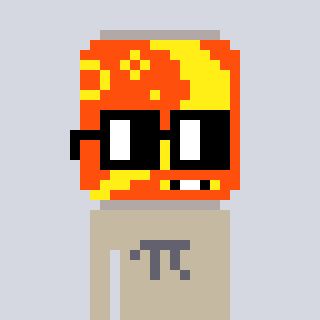
a pixel art character with square black glasses, a pop-shaped head and a bege-colored body on a cool background